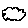
Label: cloud